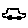
Label: car